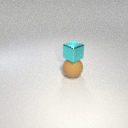
small cyan metal cube above large brown rubber sphere